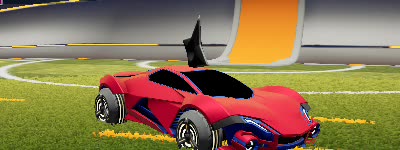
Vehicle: werewolf